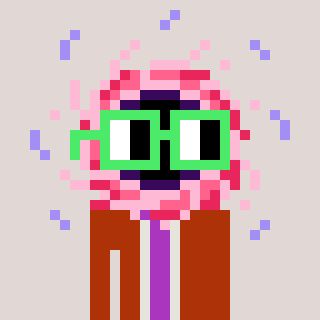
a pixel art character with square light green glasses, a blackhole-shaped head and a hotbrown-colored body on a warm background